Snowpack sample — Snodgrass Mountain, Crested Butte, Colorado (2/4/25, 12:06 PM MST)
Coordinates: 38.923, -106.968
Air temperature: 35 °F
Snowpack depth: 80 cm
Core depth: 60 cm
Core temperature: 32 °F
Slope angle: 14°, slope face: 78°
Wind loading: low
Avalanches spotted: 0
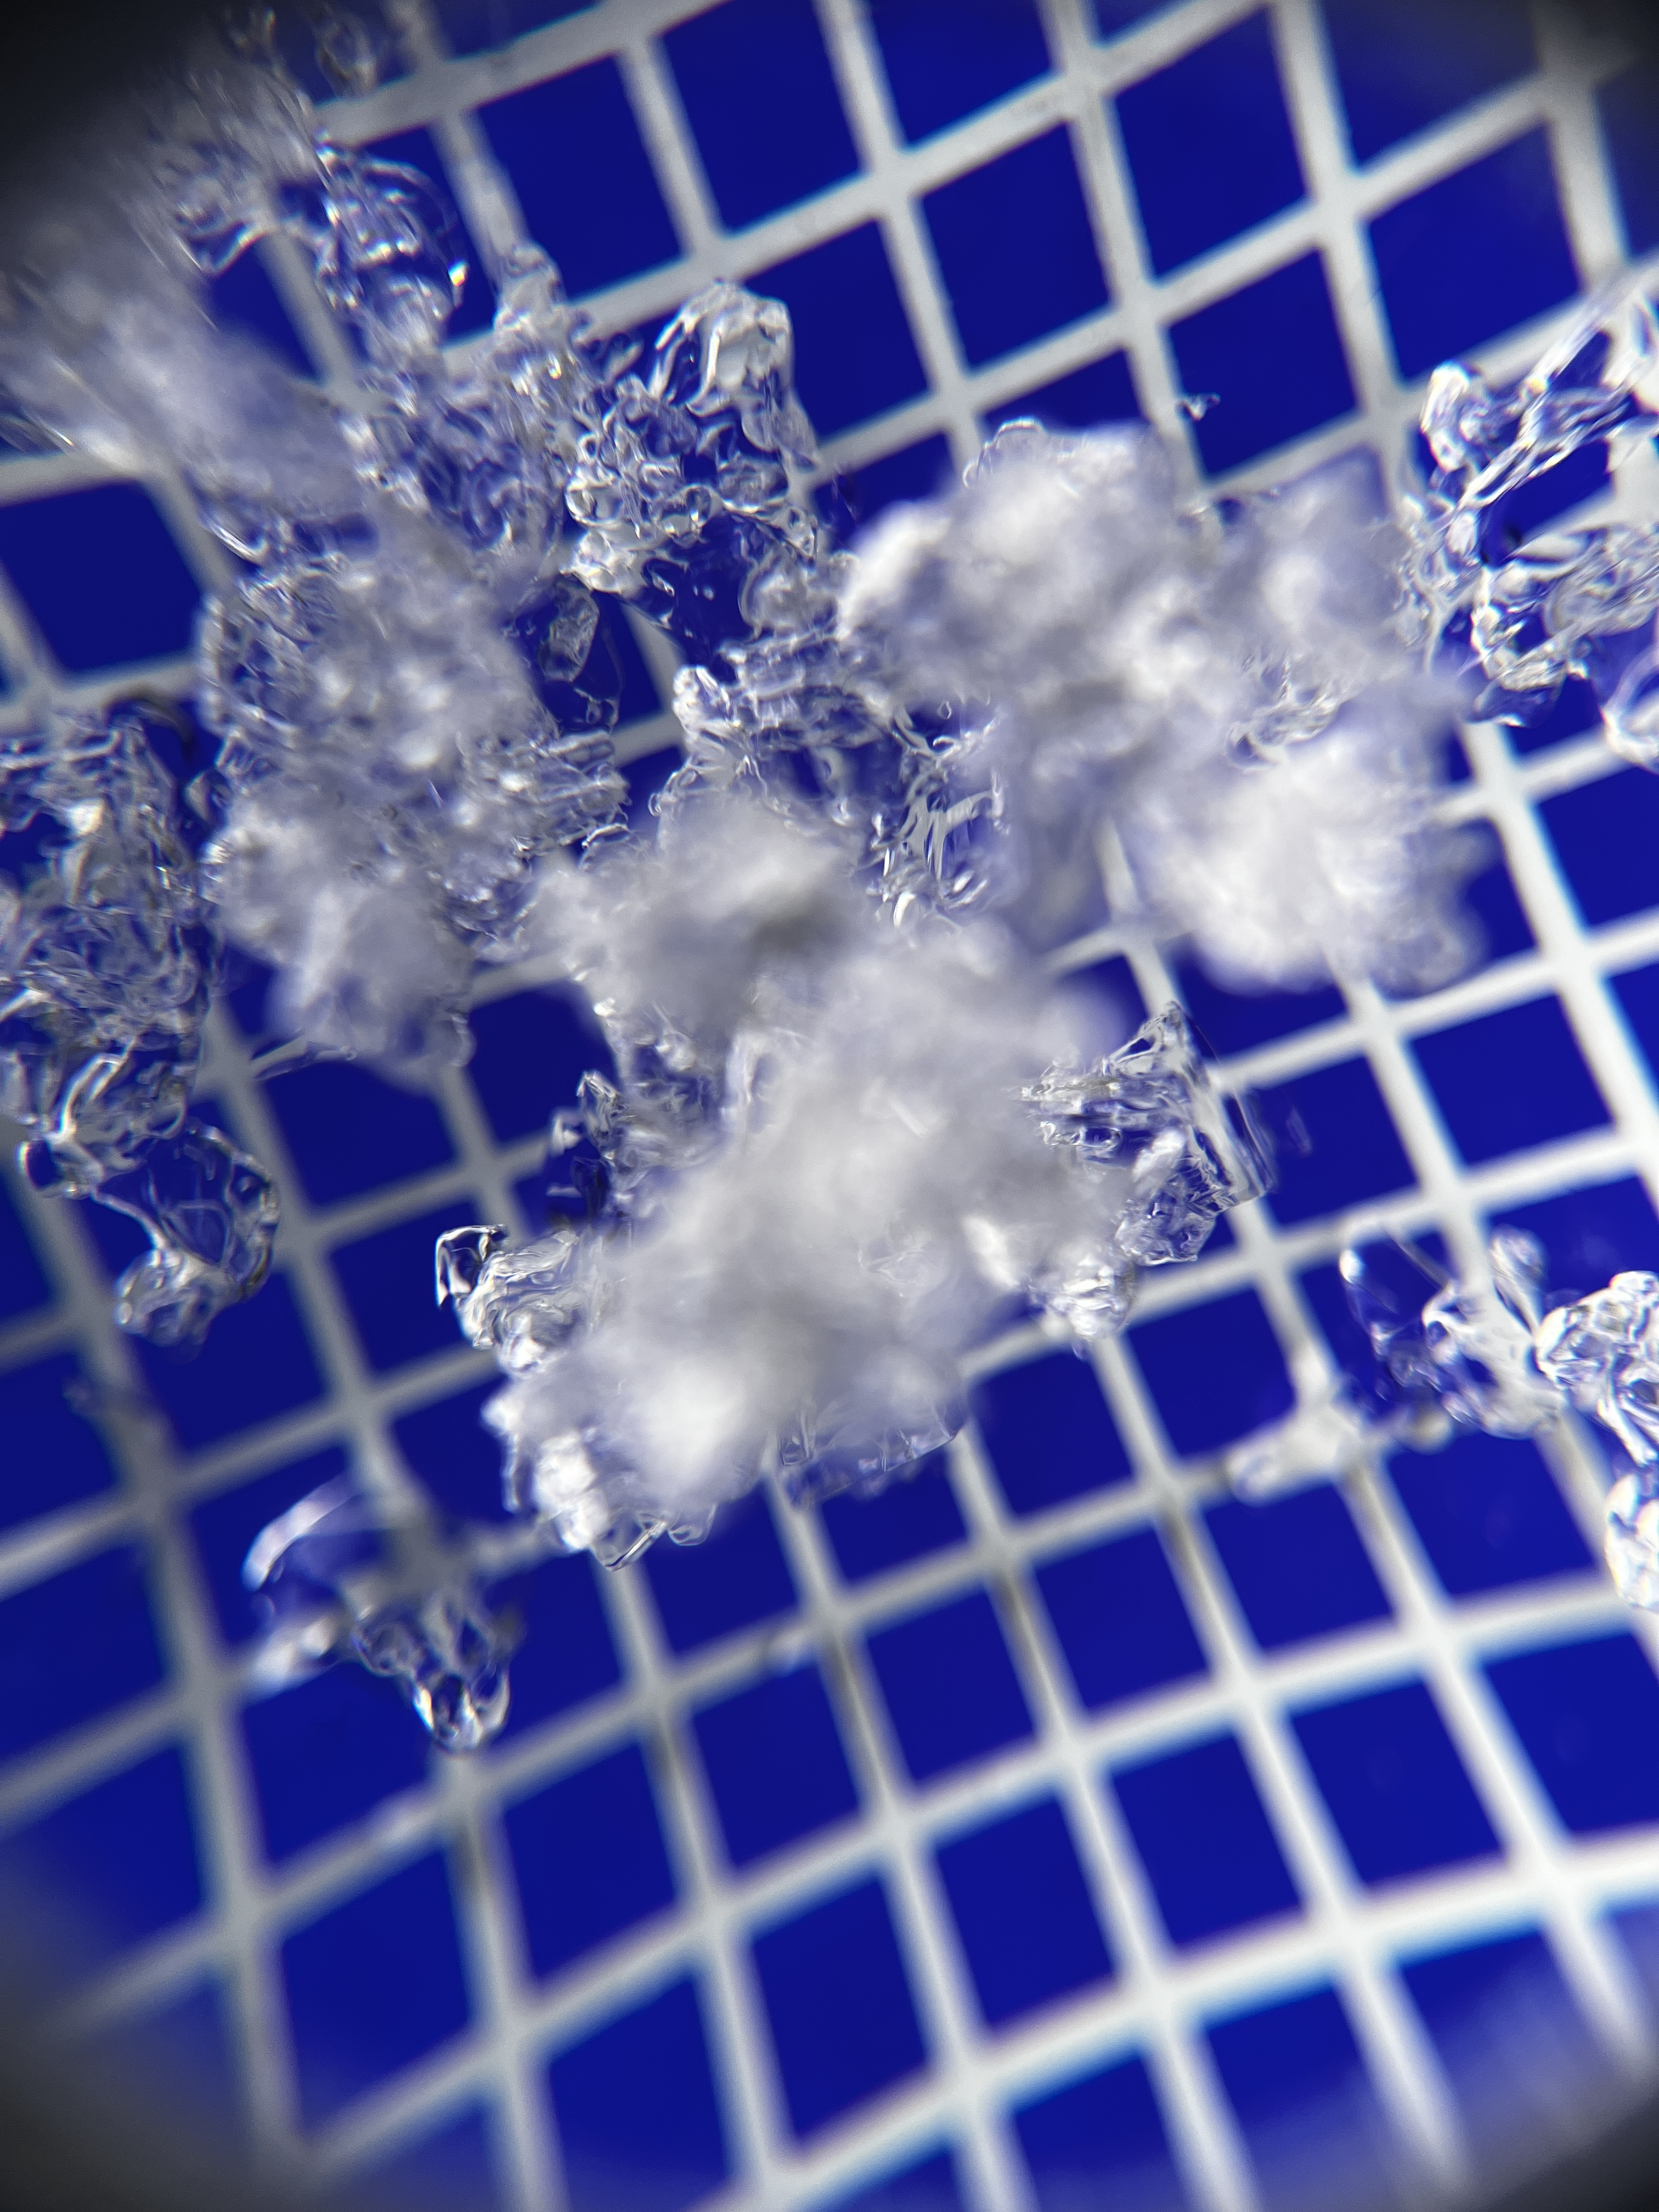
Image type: magnified_profile
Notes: No avalanches nearby, unusually warm weather for the last month reported by residents, Collected 25 yards from treeline